Question: I recently changed the build path for a couple of packages in an eclipse project. Ultimately the file structure should have stayed the same however. So what was once the package main.java.edu.umb.cs is now edu.umb.cs. All the links were working fine before, but now I'm getting the error that Tokanagrammar.fxml can't be found. The following is in Tokanagrammar.java (the topmost expanded package in the image below):
'''
..getResource("../../../../resources/fxml/Tokanagrammar.fxml"));
'''
EDIT1: code to read resources in
'''
public void start(Stage primaryStage) {
try {
AnchorPane page = (AnchorPane) FXMLLoader.load(Tokanagrammar.class.getResource("../../../../resources/fxml/Tokanagrammar.fxml"));
Scene scene = new Scene(page);
primaryStage.setScene(scene);
primaryStage.setTitle("Tokanagrammar 0.1");
primaryStage.show();
} catch (Exception ex) {
Logger.getLogger(Tokanagrammar.class.getName()).log(Level.SEVERE, null, ex);
}
}
'''
Again, this worked fine before I took some of the src out of the build path. As far as I am aware, a resource does have to be in the build path to be able to be accessed. I've had projects that have had an image folder, for instance, outside of the build path without any problems.
So what gives? I can also easily move the .fxml file into the package where Tokanagrammar.java resides and edit the link and it works just fine. However, per the specifications is has to be the way described.
Any help is greatly appreciated.

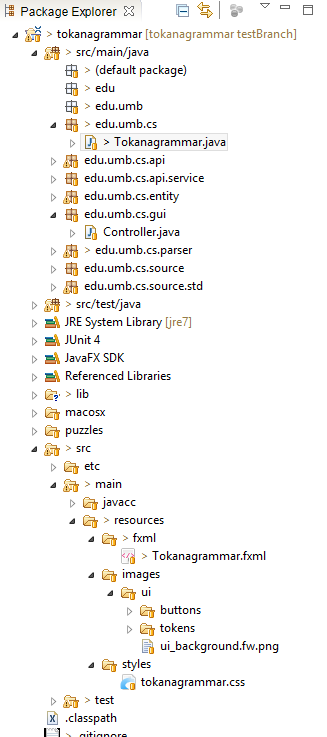
Answer: Rather than relying on (changing) paths relative to your 'Tokanagrammar' class, you should load the resource relative to the root of your classpath. This is especially true since the resource is in an entirely different package from the class (as far as path resolution goes). Try this instead:
'''
AnchorPane page = (AnchorPane) FXMLLoader.load(
Thread.currentThread().getContextClassLoader().
getResource("fxml/Tokanagrammar.fxml"));
'''
Note that this will work as long as all the resources in 'src/main/resources' are being copied to the root of your class path.